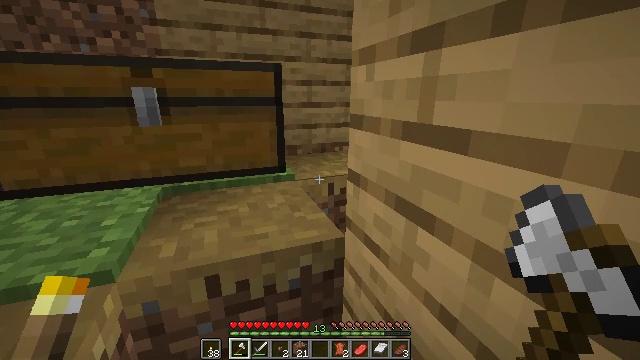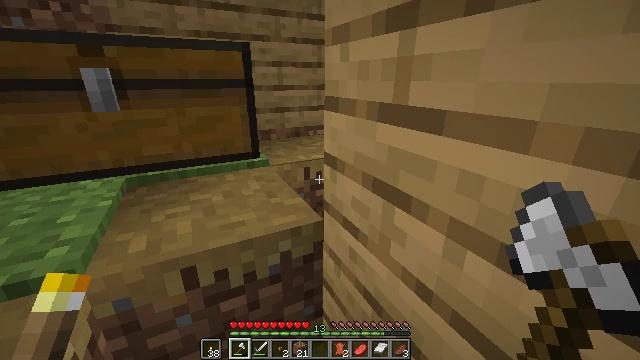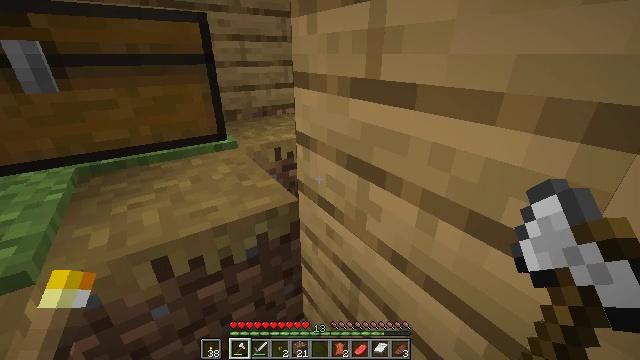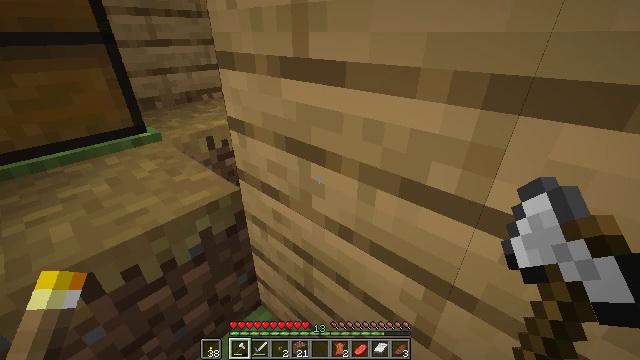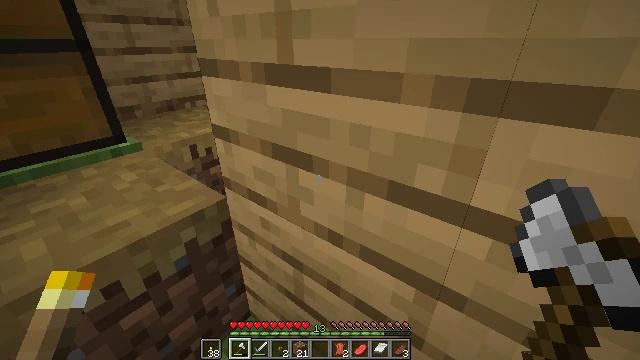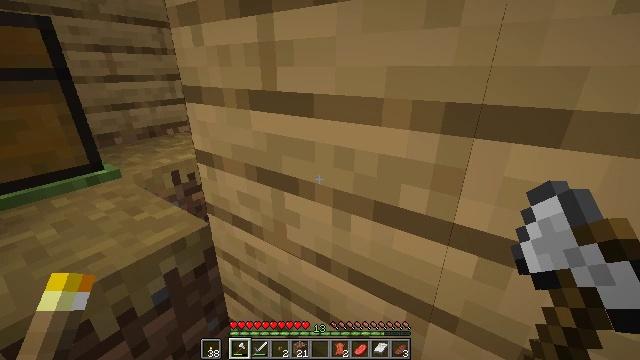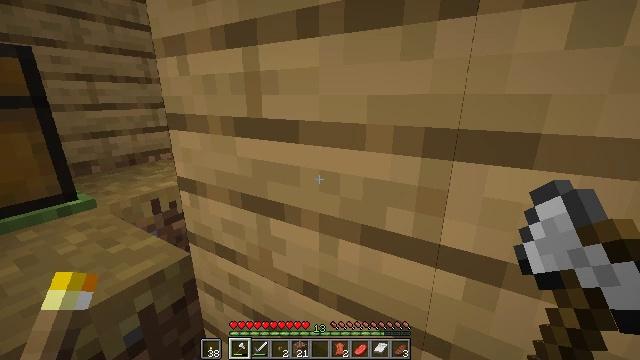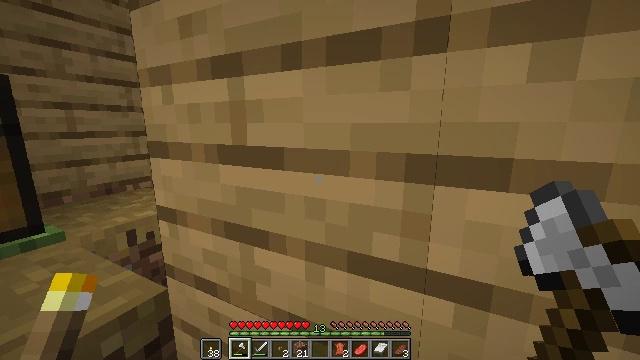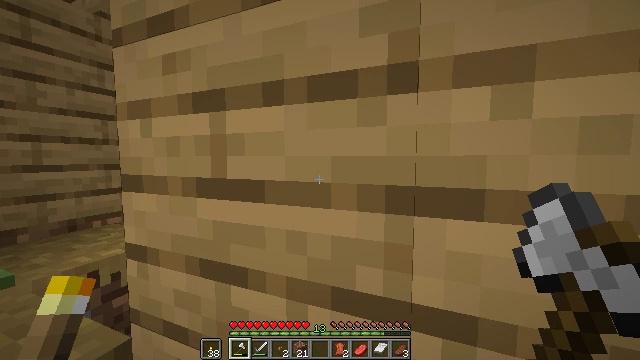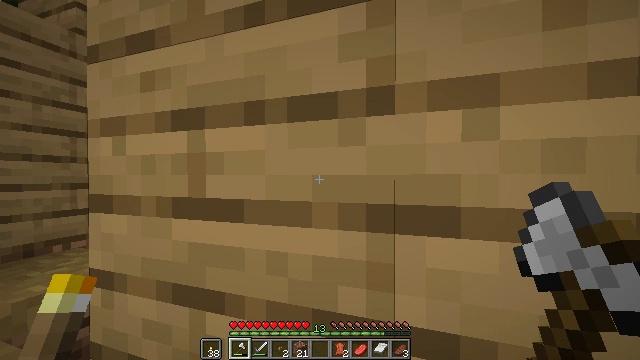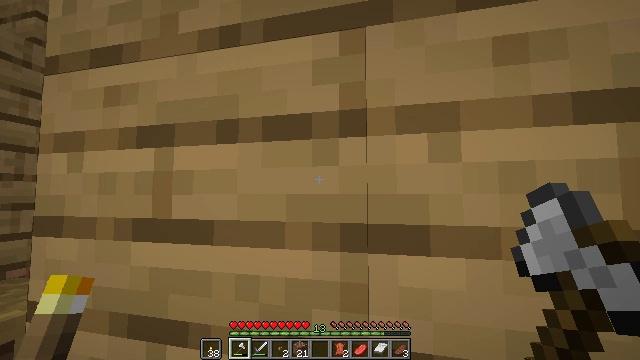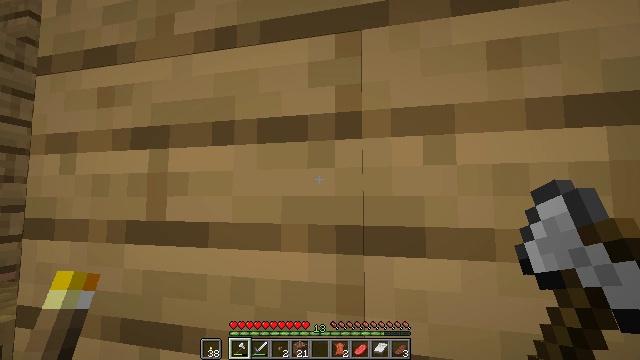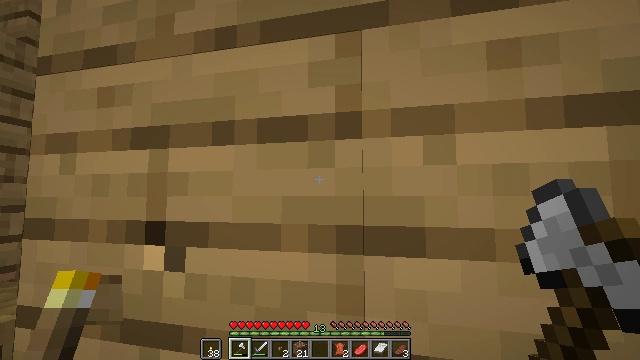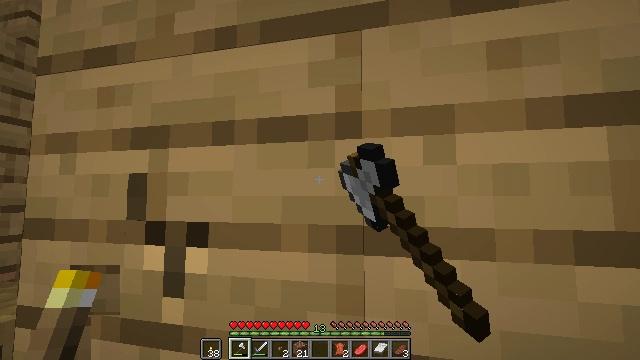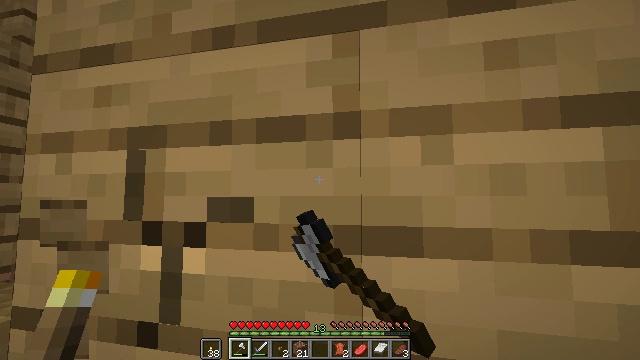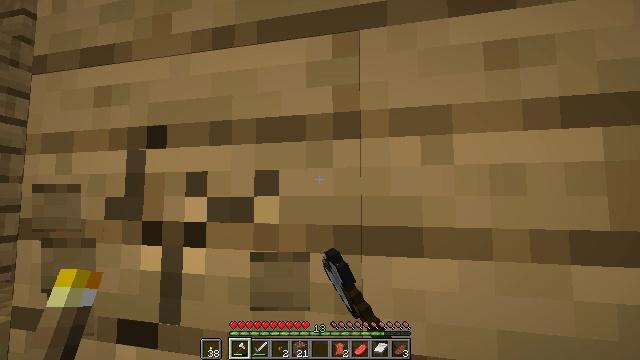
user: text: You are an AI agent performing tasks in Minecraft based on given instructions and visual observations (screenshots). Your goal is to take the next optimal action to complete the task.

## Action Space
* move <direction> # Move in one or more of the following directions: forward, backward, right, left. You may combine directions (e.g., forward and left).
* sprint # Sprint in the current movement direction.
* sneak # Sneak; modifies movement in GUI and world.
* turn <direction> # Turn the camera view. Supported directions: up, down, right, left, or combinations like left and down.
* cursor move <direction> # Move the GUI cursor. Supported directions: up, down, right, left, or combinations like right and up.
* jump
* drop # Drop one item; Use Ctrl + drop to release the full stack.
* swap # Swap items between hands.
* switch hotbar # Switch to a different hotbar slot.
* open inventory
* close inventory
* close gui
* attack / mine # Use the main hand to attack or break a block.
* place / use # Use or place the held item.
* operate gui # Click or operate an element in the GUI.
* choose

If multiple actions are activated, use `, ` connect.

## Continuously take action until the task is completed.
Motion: motion action
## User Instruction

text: Attack the oak planks to recycle it.
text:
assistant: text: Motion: turn right and down
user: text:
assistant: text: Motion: turn right and down
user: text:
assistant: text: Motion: turn right and down
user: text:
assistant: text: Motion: turn right and up
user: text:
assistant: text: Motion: turn right and up
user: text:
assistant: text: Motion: turn right and up
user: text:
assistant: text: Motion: turn right and up
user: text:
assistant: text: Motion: turn right and up
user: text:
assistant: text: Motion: turn right and up
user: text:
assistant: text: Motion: turn right and up
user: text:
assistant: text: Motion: no_op
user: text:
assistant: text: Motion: attack / mine
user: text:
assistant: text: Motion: attack / mine
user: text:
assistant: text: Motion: attack / mine
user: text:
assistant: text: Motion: attack / mine
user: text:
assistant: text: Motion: attack / mine
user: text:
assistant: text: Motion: attack / mine
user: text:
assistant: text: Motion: attack / mine
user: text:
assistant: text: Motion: attack / mine
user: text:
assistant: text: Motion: attack / mine
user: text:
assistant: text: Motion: attack / mine
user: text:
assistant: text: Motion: attack / mine
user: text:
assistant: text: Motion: turn right, attack / mine
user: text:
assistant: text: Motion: attack / mine
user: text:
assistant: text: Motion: turn right, attack / mine
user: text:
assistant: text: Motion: attack / mine
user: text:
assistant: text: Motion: attack / mine
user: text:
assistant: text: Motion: attack / mine
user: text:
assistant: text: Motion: turn right, attack / mine
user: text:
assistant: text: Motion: turn right, attack / mine